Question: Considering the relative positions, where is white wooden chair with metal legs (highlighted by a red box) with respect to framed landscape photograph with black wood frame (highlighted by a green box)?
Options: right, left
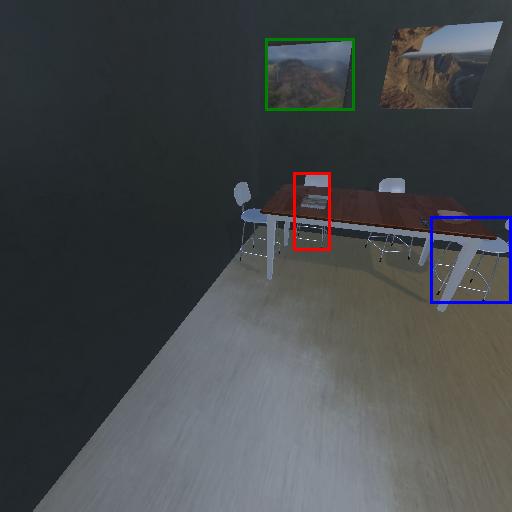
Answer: right